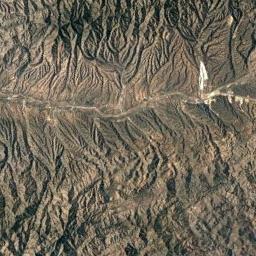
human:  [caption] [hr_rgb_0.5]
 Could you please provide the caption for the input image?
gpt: The folded mountain has a continuous series of rugged mountains .

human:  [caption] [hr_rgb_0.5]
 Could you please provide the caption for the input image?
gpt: The mountains are winding and undulating .

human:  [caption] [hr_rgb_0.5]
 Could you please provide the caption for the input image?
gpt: Half of the area on this mountain is covered by vegetation .

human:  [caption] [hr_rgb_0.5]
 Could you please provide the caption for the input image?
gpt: The mountain is consist of half of black soil and half of yellow soil .

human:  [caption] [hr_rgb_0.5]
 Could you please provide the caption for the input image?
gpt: There are many rifts on the brown mountain .